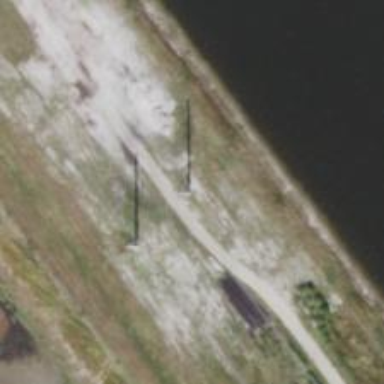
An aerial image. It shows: Power pole.